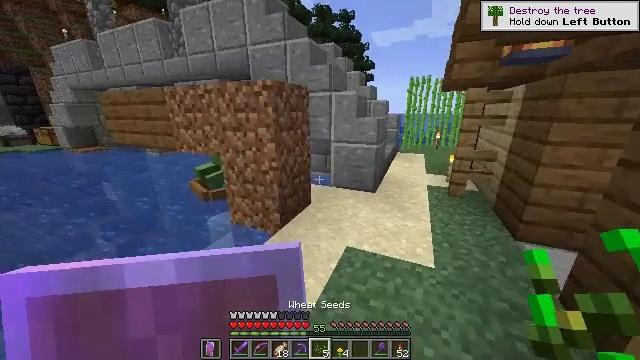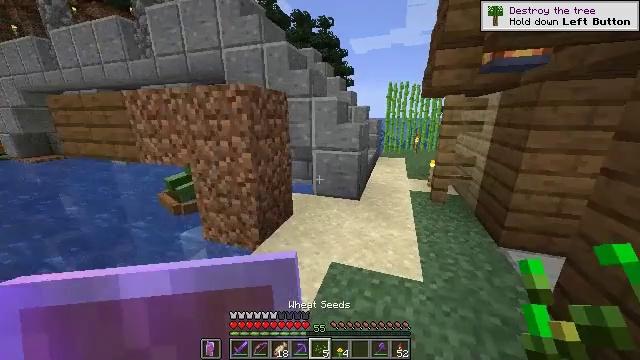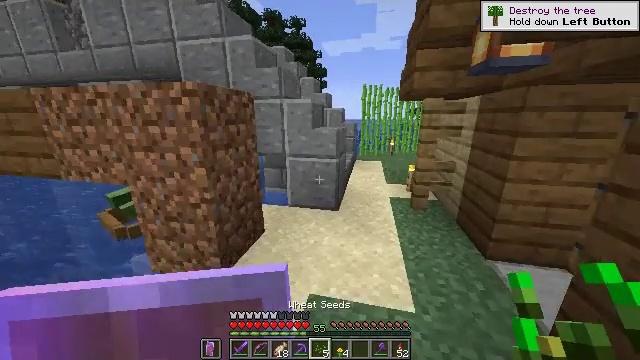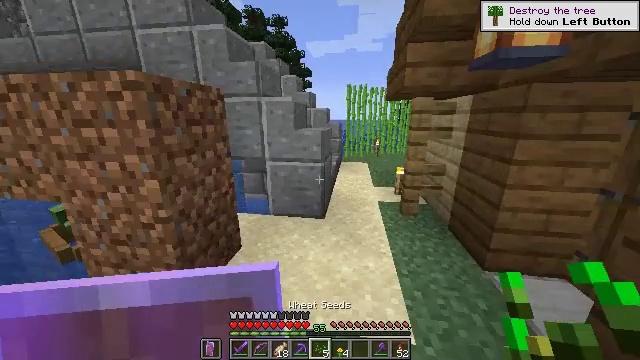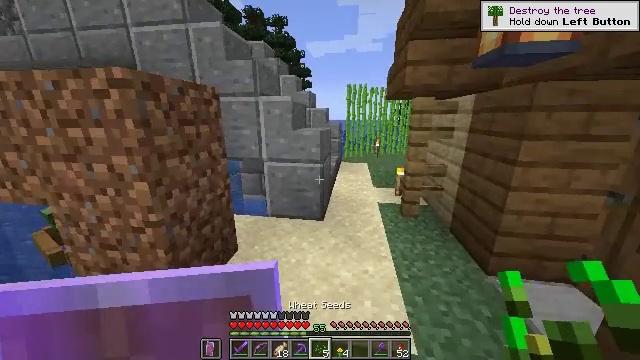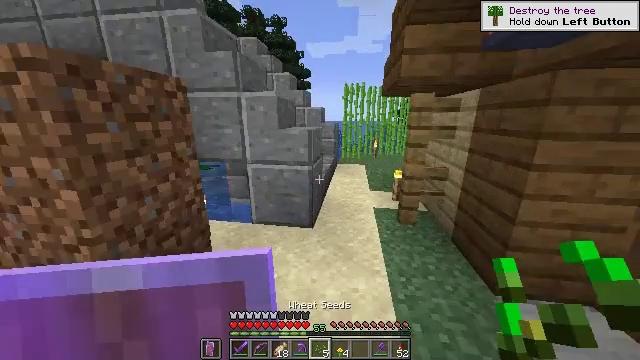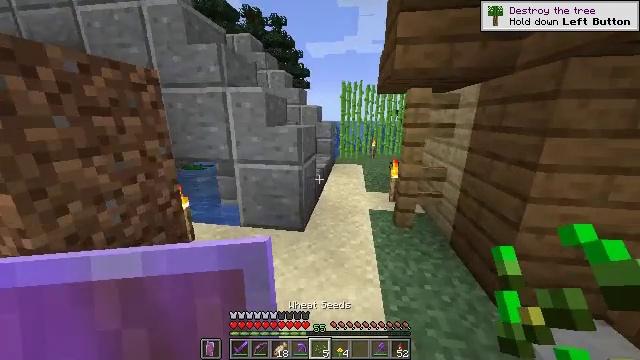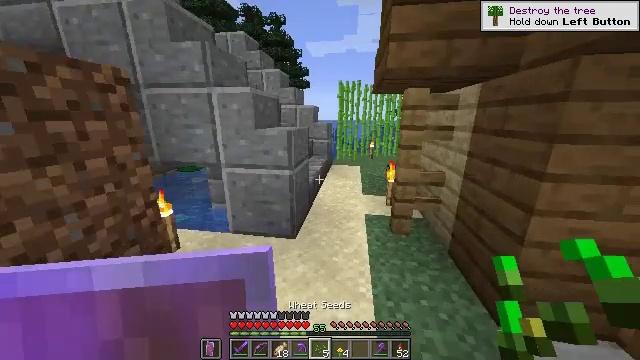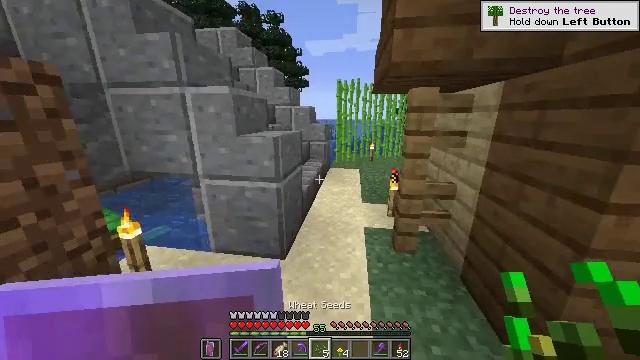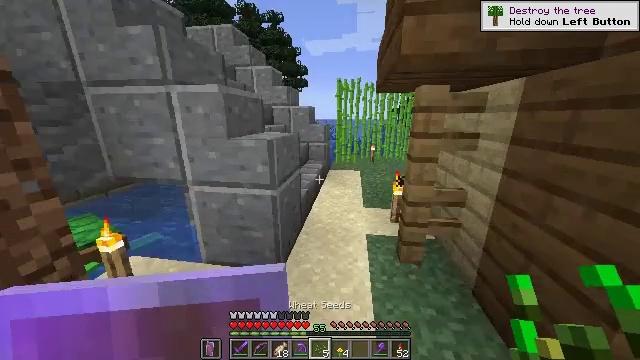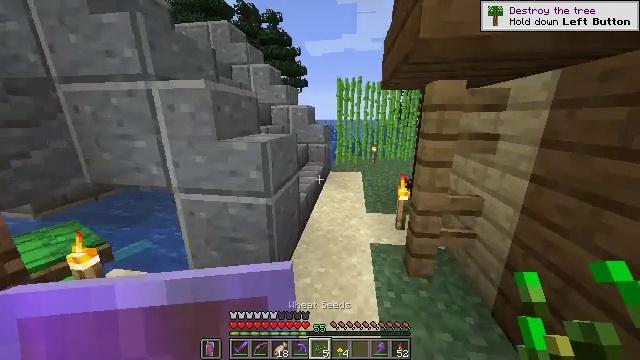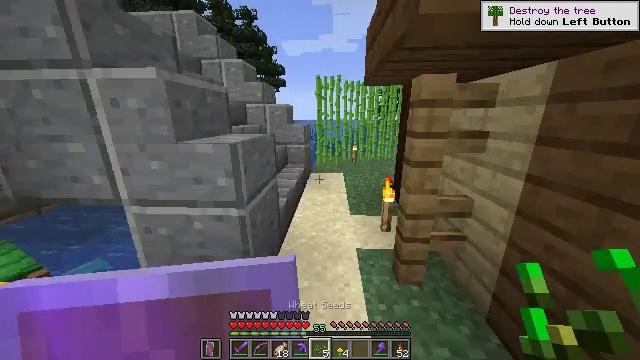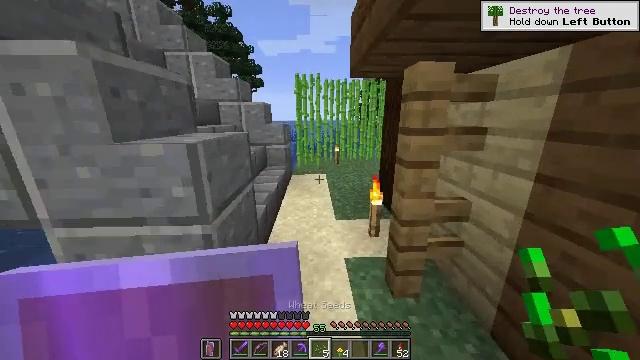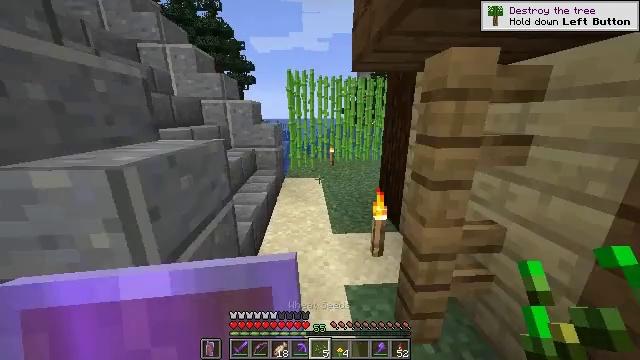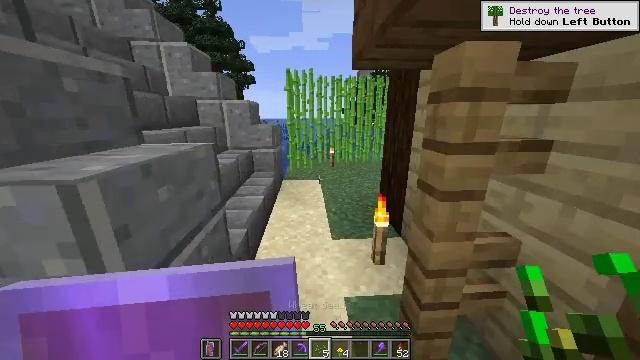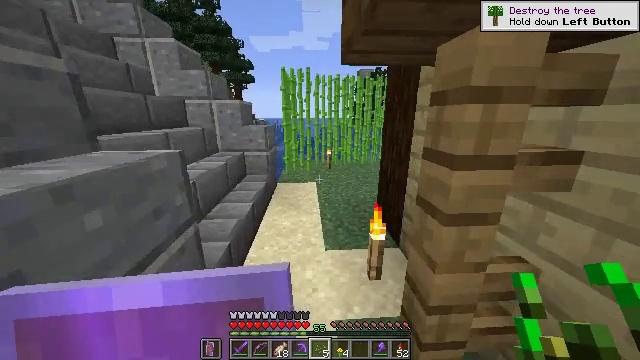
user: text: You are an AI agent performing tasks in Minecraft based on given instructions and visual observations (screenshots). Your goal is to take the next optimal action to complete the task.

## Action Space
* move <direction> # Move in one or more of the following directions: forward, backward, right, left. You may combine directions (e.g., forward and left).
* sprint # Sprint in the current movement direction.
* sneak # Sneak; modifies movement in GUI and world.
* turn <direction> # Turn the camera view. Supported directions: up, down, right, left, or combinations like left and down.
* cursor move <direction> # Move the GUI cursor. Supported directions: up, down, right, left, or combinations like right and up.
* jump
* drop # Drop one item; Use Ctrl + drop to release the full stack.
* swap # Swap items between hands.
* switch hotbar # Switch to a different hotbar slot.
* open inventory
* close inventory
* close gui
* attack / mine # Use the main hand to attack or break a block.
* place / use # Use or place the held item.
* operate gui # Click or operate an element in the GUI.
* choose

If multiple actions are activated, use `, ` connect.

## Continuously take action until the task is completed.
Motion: motion action
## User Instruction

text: Mine the sticky piston.
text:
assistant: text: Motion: move forward, sprint, turn right and up
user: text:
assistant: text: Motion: move forward, sprint, turn right
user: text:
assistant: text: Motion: move forward, sprint, turn right
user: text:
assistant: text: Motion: move forward and move right, sprint
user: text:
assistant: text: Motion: move forward and move right, sprint
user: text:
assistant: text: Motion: move forward and move right, sprint
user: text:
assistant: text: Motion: move forward, sprint
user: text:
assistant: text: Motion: move forward, sprint
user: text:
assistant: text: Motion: move forward, sprint
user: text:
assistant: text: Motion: move forward, sprint
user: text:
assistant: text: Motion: move forward, sprint, turn right
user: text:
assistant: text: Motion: move forward, sprint, turn right
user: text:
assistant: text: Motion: move forward, sprint, turn right
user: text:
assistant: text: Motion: move forward and move right, sprint
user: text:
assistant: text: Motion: move forward and move right, sprint
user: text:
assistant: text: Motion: move forward, sprint, turn left
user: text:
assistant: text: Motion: move forward, sprint, turn left
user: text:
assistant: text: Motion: move forward, sprint, turn left
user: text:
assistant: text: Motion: move forward, sprint
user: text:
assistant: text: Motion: move forward, sprint
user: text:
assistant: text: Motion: move forward, sprint
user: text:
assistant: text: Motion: move forward, sprint
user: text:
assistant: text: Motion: move forward, sprint
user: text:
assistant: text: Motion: move forward, sprint
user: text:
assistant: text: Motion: move forward, sprint
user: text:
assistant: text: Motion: move forward, sprint, turn right and up
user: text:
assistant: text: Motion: move forward, sprint, turn right and up
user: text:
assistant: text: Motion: move forward, sprint, turn right
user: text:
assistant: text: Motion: move forward, sprint
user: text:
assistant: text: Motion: move forward, sprint